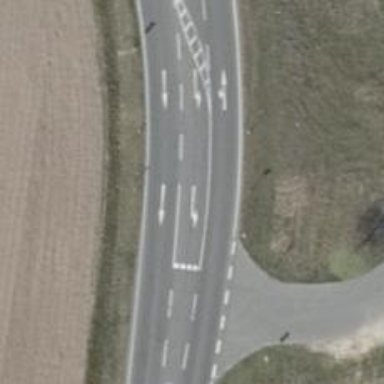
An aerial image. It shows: Primary road with asphalt surface.